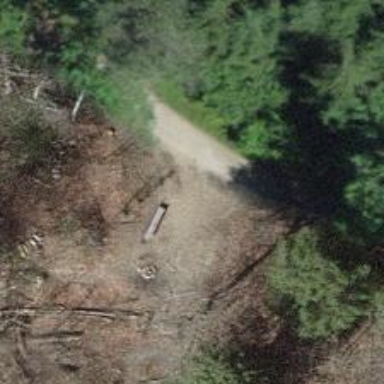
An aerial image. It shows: Bench.